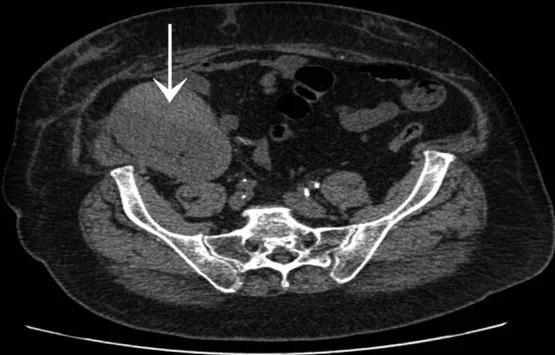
Plain CT scan showing subcapsular hematoma over anteromedial surface of transplanted kidney (arrow).
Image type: radiology (ct)